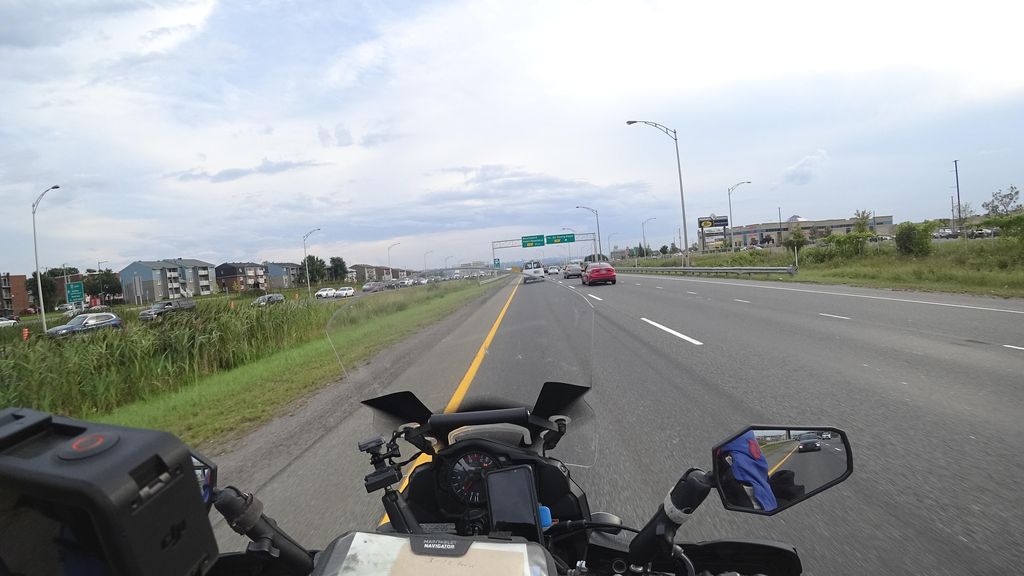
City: quebec_city